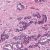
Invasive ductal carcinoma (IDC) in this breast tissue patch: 1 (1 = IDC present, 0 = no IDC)